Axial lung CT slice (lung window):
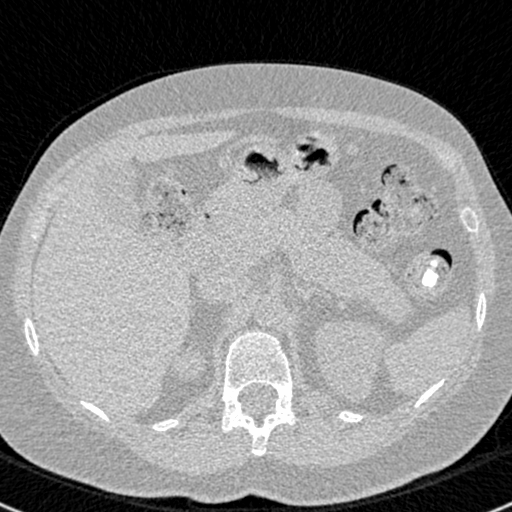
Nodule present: no